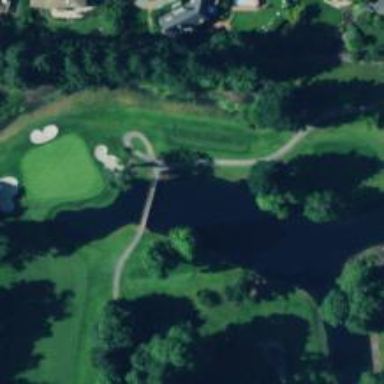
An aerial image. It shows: Path designated for golf carts.